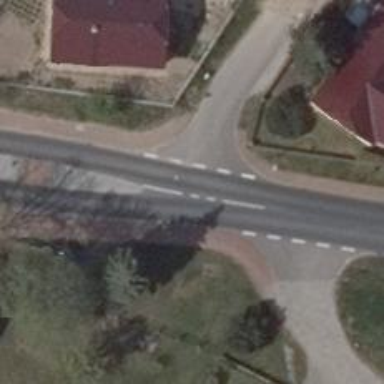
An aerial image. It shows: Asphalt road classified as primary highway.